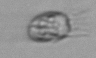
Label: Balanion